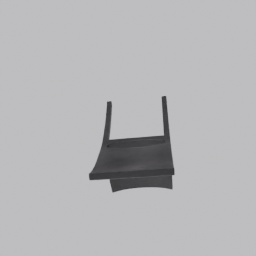
Label: furniture